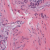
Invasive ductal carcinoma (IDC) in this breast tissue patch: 0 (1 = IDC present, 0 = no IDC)